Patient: sex M, age 43
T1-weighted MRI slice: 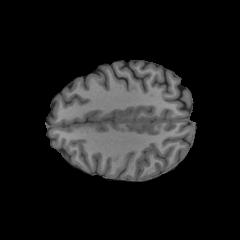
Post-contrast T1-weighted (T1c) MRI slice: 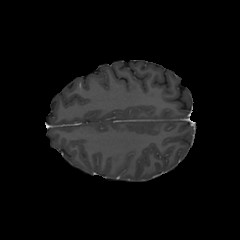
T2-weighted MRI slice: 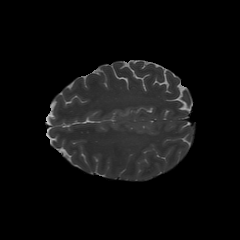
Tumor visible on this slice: no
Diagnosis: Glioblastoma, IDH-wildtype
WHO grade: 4